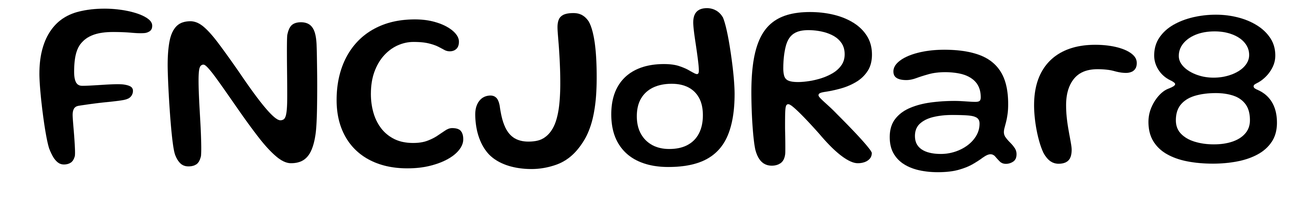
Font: Gluten_Regular